Question: I'm trying to create a responsive horizontal line with arrows on either end and text in the middle. I found ways to create the line with the text in the middle using before and after, but I'm stumped as to how to incorporate the arrows on either end. Ideally I would like to use a font icon, but am willing to use a generic html arrow if necessary.

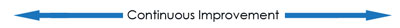
Answer: This way you can achieve it:
- - -
'''
h1 {
font-size: 15pt;
font-weight: normal;
text-align: center;
background: url("http://www.signsbypost.com/sites/default/files/irun/uc_product/images/SELF-ADHESIVE-VINYL-STICK-ON-ARROW-DOUBLE-HEAD-5271.jpg") center center no-repeat;
background-size: contain;
}
h1 span {
display: inline-block;
padding: 5px;
background-color: #fff;
}
'''
'''
<h1><span>Hello</span></h1>
'''
<URL>